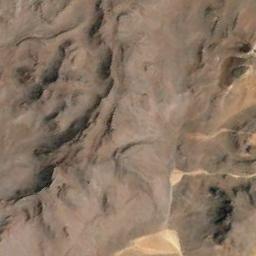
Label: mountain